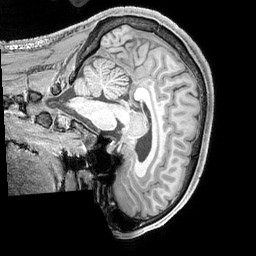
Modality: T1w
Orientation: sagittal
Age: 19
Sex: male
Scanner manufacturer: siemens
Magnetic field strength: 3 T
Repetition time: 2.3 s
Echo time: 0.00226 s